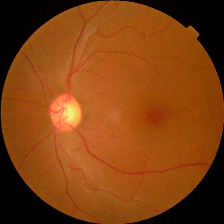
Diabetic retinopathy grade: No DR